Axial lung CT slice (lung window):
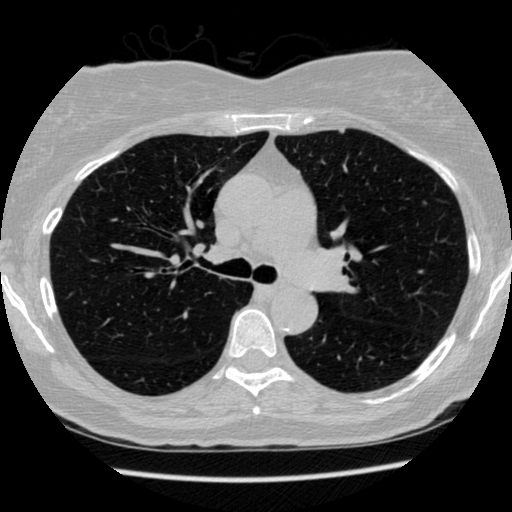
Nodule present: no